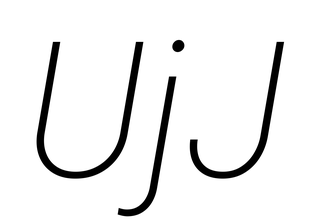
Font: Roboto-Italic_ExtraLight_Italic